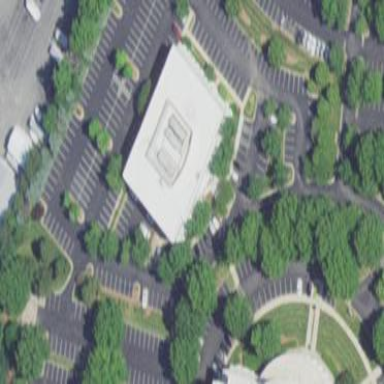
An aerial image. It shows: Commercial building.